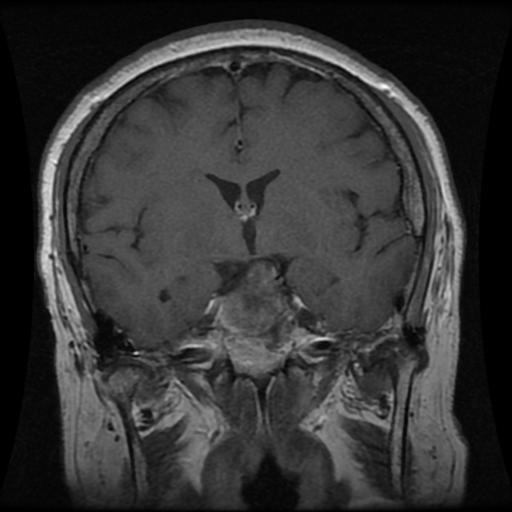
Label: pituitary